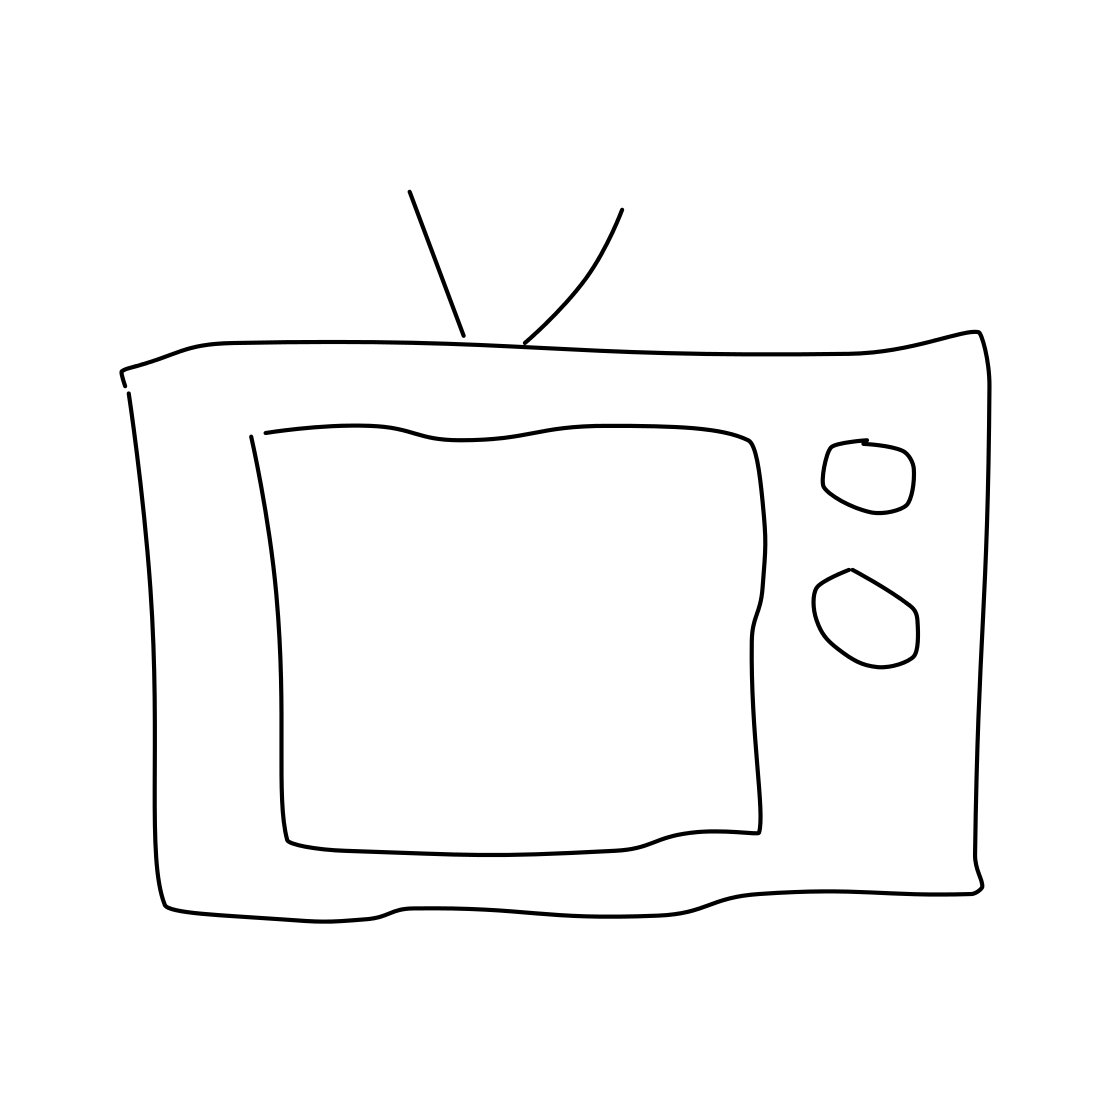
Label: tv